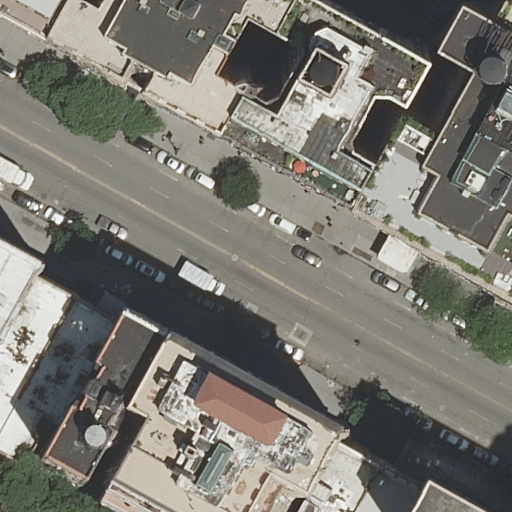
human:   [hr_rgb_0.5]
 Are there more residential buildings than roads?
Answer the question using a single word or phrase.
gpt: yes

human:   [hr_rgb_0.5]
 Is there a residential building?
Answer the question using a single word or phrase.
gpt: yes

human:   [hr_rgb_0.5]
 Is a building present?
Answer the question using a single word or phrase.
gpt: yes

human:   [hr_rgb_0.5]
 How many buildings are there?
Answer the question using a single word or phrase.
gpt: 11

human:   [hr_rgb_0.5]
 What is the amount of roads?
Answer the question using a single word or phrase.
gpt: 1

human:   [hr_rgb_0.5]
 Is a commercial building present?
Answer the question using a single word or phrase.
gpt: no

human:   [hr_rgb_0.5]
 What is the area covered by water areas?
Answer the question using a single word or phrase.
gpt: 0m2

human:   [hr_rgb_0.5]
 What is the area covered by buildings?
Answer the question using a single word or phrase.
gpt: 5586m2

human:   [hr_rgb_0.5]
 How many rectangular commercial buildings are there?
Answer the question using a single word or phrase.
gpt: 0

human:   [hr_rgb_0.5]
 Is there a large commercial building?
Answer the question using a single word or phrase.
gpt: no

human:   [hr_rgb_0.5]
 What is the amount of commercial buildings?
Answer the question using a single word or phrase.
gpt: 0

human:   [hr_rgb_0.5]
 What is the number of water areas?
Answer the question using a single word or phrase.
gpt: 0

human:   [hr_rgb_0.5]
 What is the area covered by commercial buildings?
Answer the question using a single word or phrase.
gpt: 0m2

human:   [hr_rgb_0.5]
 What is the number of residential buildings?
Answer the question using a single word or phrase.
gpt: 11

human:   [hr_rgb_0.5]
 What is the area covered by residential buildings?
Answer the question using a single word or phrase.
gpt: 5586m2

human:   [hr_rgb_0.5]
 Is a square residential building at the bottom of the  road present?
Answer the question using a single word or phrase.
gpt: no

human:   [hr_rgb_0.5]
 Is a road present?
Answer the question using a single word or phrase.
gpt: yes

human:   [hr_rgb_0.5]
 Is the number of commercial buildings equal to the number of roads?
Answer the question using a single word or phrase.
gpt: no

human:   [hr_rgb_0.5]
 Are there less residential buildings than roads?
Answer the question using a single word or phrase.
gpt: no

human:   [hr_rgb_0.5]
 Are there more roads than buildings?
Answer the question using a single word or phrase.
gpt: no

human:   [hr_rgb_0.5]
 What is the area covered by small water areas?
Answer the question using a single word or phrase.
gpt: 0m2

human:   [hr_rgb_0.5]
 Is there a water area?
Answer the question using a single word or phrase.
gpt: no

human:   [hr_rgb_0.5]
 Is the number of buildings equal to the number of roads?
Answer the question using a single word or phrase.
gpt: no

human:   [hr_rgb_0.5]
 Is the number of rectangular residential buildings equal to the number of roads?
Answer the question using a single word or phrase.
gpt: no

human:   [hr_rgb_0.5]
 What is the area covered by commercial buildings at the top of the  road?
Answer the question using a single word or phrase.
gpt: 0m2

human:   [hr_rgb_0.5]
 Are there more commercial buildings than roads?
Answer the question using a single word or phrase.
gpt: no

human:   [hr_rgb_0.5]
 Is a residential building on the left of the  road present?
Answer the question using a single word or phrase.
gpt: yes

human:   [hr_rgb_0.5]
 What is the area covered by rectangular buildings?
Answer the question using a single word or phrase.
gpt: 270m2

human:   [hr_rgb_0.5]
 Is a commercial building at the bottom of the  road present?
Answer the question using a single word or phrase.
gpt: no

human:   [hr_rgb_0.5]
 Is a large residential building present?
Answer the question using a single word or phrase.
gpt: yes

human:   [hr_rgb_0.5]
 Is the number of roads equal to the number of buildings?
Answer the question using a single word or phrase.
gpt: no

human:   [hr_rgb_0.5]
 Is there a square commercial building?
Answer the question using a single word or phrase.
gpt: no

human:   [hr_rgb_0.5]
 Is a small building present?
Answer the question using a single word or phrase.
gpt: yes

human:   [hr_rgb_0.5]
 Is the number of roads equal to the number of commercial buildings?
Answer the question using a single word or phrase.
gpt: no

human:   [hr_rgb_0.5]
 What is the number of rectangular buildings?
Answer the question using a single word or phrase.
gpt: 4

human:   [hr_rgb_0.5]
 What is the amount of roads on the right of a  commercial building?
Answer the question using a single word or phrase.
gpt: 0

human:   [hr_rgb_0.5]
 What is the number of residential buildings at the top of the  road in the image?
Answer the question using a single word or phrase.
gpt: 3

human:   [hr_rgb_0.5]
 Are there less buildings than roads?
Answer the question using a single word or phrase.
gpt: no

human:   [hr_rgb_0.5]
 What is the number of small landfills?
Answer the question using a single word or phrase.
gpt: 0

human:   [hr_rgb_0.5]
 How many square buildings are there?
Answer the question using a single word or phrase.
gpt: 0

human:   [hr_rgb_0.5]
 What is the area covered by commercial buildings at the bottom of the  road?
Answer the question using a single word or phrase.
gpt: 0m2

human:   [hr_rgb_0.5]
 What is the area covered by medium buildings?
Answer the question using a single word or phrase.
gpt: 461m2

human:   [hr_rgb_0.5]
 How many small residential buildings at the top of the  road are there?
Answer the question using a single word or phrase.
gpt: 1

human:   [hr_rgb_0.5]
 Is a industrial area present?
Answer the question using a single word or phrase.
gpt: no

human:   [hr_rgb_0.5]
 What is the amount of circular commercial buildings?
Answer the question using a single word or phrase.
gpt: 0

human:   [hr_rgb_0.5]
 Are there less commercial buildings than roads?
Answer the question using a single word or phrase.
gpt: yes

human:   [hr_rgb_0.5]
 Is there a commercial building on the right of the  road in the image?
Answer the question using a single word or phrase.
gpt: no

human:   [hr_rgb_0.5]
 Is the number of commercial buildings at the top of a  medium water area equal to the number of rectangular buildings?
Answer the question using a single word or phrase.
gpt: no

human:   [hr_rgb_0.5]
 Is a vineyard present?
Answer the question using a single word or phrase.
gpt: no

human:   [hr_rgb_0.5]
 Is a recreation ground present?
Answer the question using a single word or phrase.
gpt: no

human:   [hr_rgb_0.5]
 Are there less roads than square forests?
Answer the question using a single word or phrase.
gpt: no

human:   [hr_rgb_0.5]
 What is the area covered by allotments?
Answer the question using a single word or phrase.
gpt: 0m2

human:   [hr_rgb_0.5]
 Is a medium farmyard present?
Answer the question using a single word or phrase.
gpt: no

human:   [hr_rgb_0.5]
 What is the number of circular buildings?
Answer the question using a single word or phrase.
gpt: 0

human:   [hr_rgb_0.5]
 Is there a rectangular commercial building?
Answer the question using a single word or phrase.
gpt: no

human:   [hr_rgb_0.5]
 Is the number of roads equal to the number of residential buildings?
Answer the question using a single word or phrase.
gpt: no

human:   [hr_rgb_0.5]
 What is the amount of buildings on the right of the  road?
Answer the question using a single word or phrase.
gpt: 4

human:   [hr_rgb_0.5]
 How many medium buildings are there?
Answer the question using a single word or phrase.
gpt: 2

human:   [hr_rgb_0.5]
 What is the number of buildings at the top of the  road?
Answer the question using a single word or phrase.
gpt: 3

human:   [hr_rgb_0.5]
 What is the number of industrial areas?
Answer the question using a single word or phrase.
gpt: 0

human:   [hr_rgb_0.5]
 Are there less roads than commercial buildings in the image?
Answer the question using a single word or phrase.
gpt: no

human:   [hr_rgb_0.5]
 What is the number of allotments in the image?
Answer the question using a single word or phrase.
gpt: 0

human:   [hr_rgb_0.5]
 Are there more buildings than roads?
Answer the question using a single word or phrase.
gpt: yes

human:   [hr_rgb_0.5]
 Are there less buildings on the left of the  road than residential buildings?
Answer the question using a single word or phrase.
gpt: yes